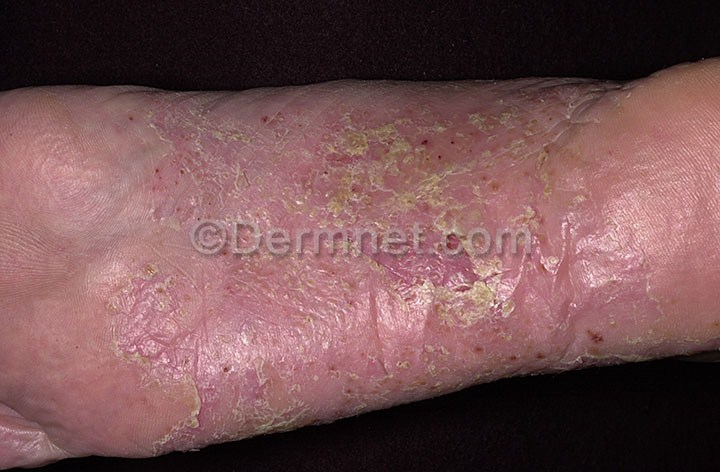
Disease: Psoriasis pictures Lichen Planus and related diseases